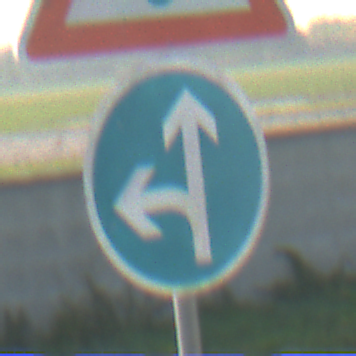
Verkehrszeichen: VorgeschriebeneFahrtrichtungGeradeausOderLinks
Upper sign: Lichtzeichenanlage
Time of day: MorningAfternoon
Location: Outdoor (Special)
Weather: Clear
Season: NotSpecified
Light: Natural